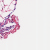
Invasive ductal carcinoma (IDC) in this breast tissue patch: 0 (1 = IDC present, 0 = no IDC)